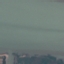
Label: SeaLake